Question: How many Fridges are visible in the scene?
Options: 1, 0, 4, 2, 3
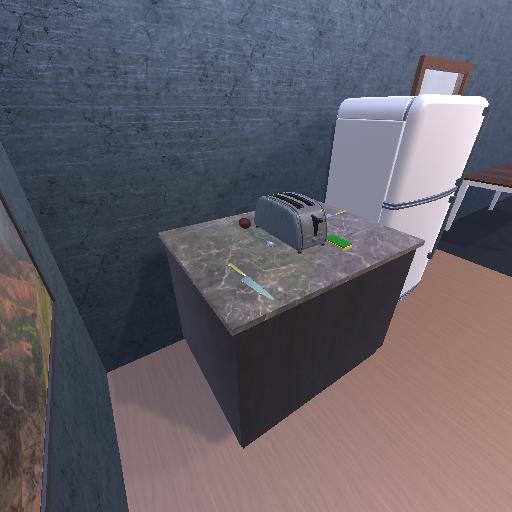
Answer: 1